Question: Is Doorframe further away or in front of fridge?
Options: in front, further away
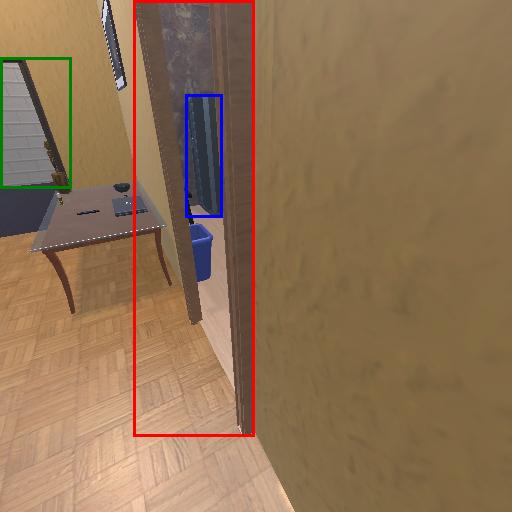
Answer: in front